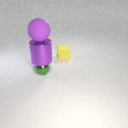
small green metal sphere in front of small yellow rubber cube